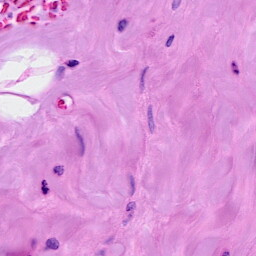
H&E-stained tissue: Breast